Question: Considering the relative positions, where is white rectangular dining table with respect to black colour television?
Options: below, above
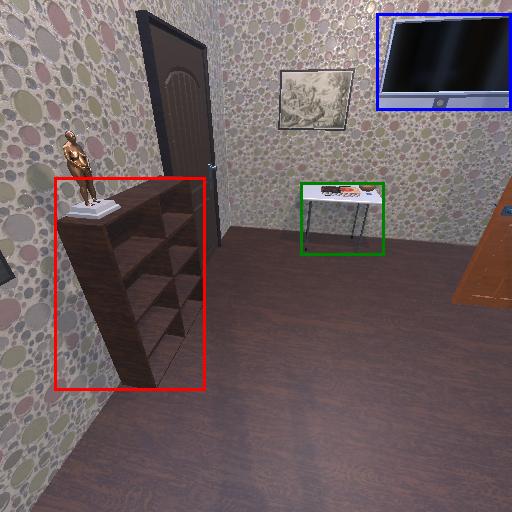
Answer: below